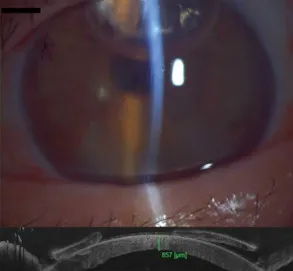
Above - one day after DMEK, the endothelial graft is attached, and the air bubble is still present in the anterior chamber; below - AS-OCT showing increased central corneal thickness one day after DMEK (personal photo archive of Dr. Alina Gheorghe).
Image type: ophthalmic_imaging (slit_lamp_photograph)